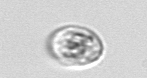
Label: Amoeba